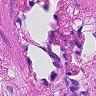
Metastatic tissue present: no